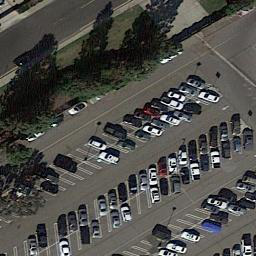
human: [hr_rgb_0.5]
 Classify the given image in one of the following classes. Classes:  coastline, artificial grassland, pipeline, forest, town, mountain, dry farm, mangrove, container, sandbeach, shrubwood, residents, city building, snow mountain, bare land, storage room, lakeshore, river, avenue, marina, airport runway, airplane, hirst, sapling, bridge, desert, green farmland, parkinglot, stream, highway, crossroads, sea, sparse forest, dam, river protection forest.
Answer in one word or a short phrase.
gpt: parkinglot